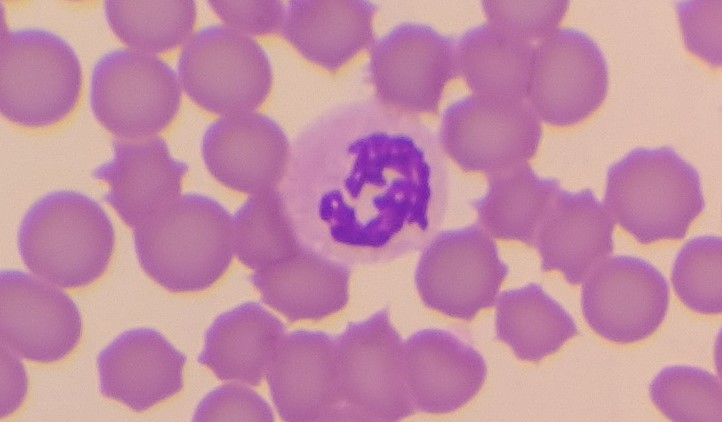
White blood cell type: Neutrophil